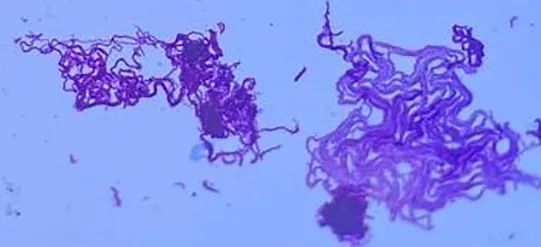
The appearance of bacilli after Ziehl-Neelsen staining from colonies of liquid medium MGIT.
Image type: pathology (acid_fast)